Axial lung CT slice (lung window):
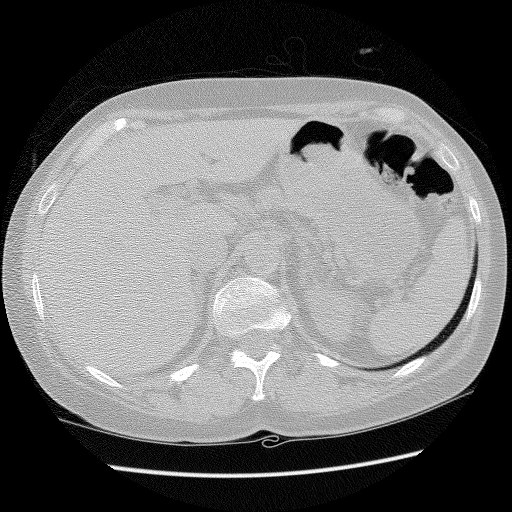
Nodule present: no